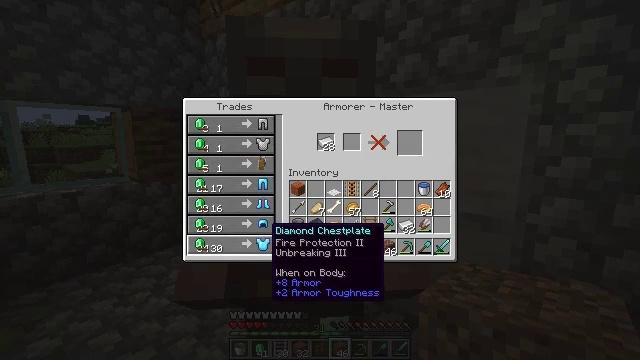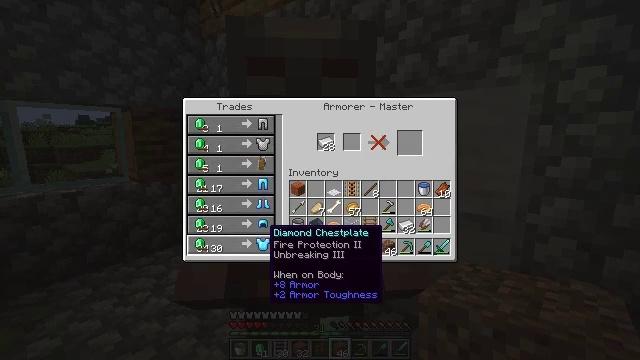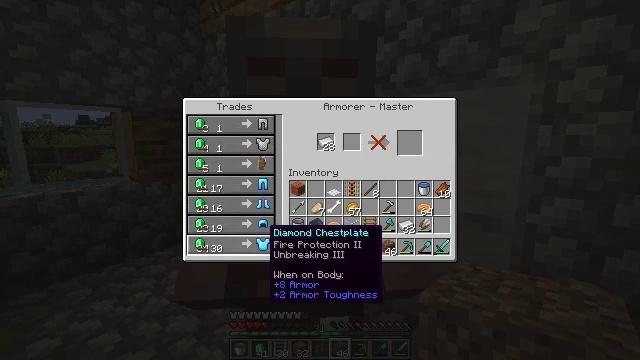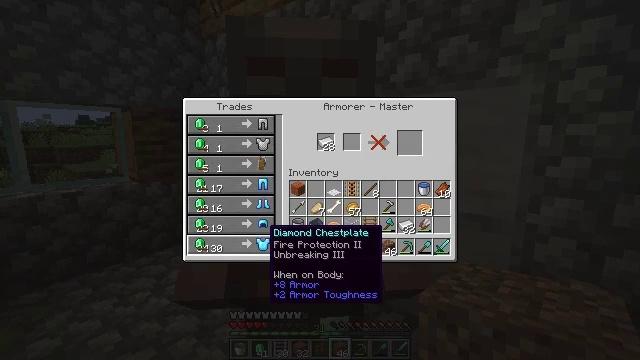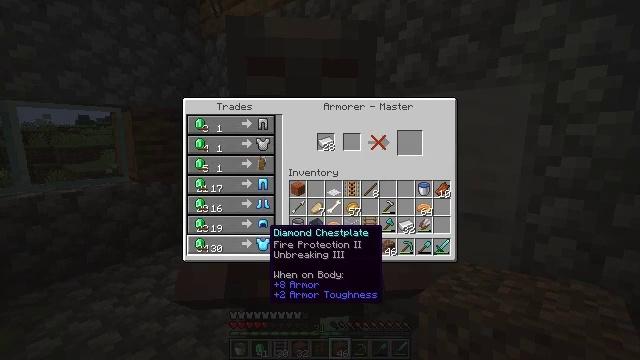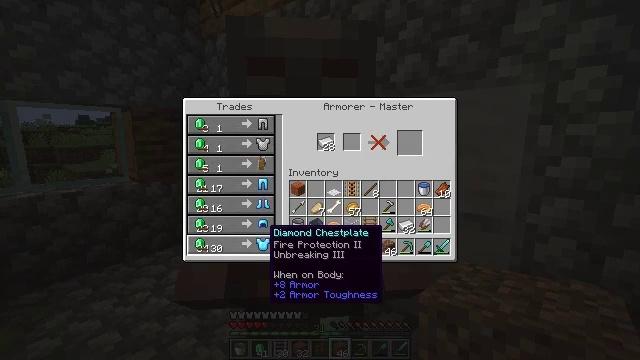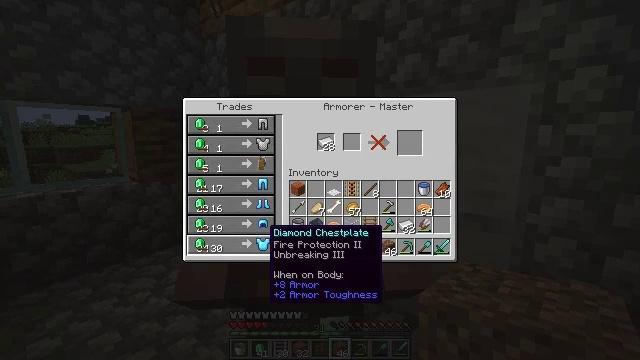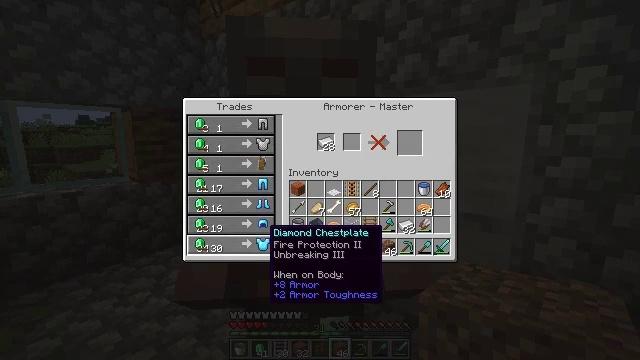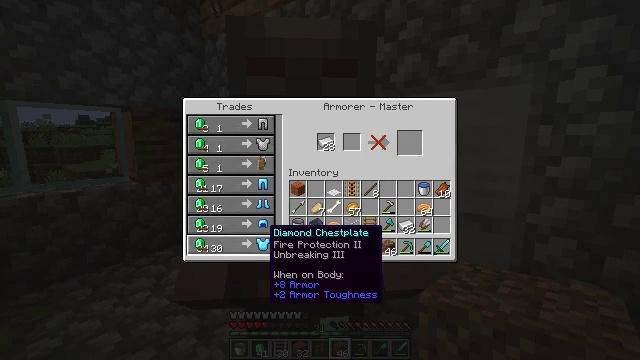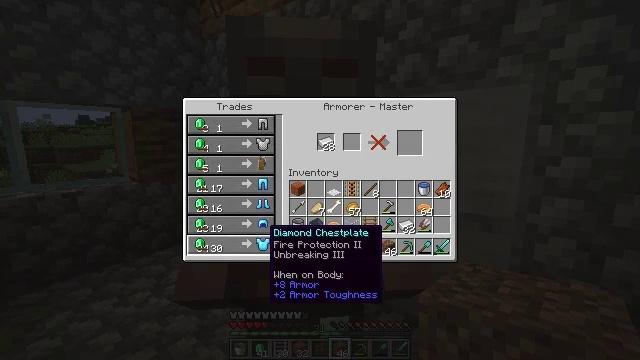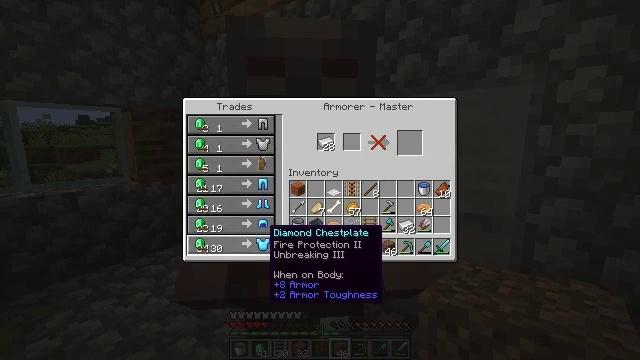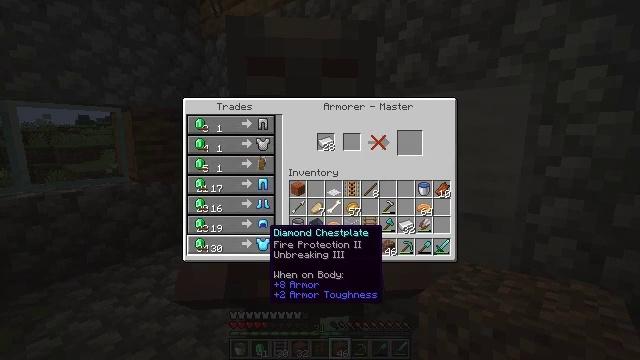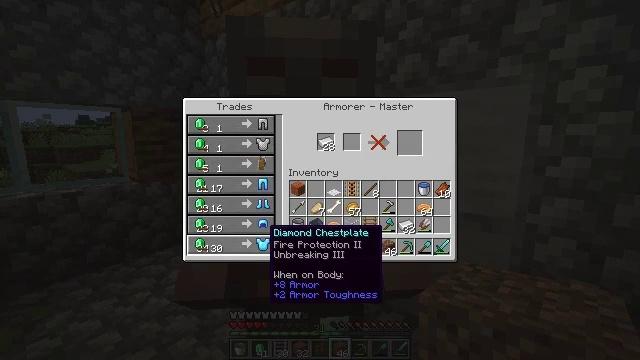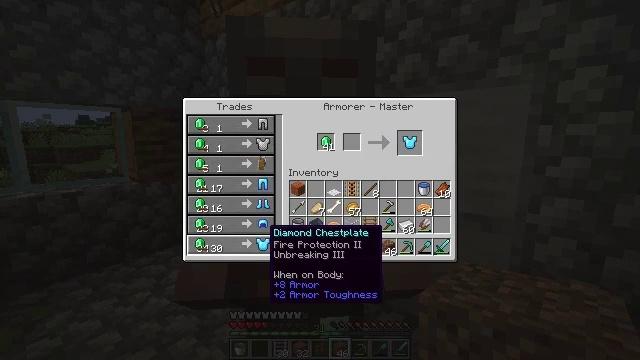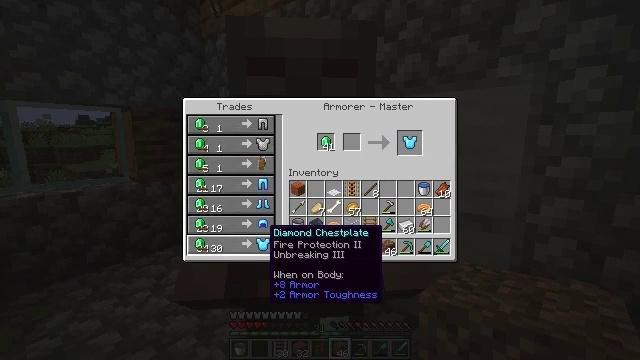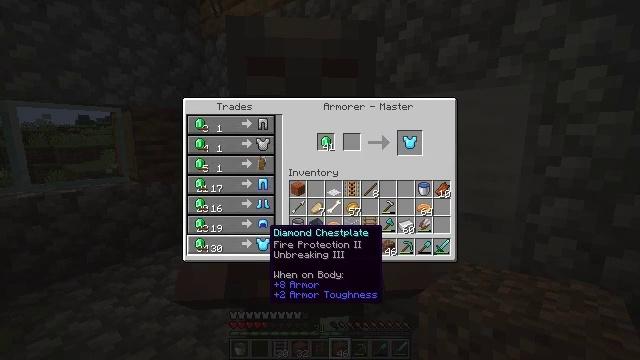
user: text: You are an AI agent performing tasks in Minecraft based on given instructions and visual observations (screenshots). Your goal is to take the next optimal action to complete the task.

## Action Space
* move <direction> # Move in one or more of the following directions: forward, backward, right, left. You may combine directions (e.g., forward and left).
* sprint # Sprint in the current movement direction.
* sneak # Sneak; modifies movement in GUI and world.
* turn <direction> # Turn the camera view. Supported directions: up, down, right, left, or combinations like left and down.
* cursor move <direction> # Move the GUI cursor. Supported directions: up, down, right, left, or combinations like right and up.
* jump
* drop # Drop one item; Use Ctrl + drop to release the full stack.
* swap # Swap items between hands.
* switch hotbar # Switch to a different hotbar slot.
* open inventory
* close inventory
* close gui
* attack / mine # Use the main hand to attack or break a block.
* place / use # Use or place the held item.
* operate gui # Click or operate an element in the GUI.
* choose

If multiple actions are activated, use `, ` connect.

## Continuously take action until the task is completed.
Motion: motion action
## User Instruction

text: Prepare a diamond chestplate with diamonds in the crafting table.
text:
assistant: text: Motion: no_op
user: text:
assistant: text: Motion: no_op
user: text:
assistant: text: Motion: no_op
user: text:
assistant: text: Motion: no_op
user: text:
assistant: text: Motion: no_op
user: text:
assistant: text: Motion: no_op
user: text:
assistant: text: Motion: no_op
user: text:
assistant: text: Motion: no_op
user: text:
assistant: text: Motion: no_op
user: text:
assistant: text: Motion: no_op
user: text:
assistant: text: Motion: no_op
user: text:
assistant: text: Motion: no_op
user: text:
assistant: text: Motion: operate gui
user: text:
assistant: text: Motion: operate gui
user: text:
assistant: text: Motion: no_op
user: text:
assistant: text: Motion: no_op
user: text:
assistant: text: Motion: cursor move right and up
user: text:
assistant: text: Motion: cursor move right and up
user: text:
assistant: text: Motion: cursor move right and up
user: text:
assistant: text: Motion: no_op
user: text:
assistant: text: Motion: no_op
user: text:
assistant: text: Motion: no_op
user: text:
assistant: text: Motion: cursor move up
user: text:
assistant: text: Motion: no_op
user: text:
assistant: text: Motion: no_op
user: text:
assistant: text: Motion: no_op
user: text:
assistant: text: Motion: no_op
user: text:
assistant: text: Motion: no_op
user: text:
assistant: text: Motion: operate gui
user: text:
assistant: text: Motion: operate gui